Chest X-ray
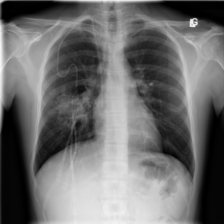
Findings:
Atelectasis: negative
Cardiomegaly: negative
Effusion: negative
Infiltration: positive
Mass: negative
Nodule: negative
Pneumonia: negative
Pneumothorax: negative
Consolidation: negative
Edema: negative
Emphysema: negative
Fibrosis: negative
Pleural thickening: negative
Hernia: negative